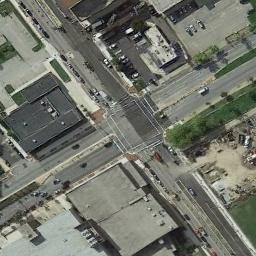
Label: intersection